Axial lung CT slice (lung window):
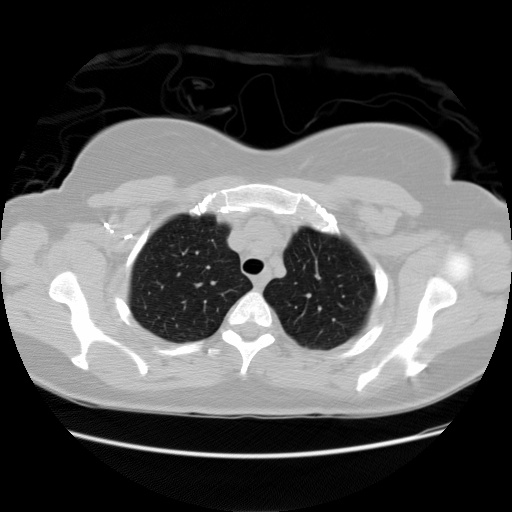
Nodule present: no